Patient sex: M
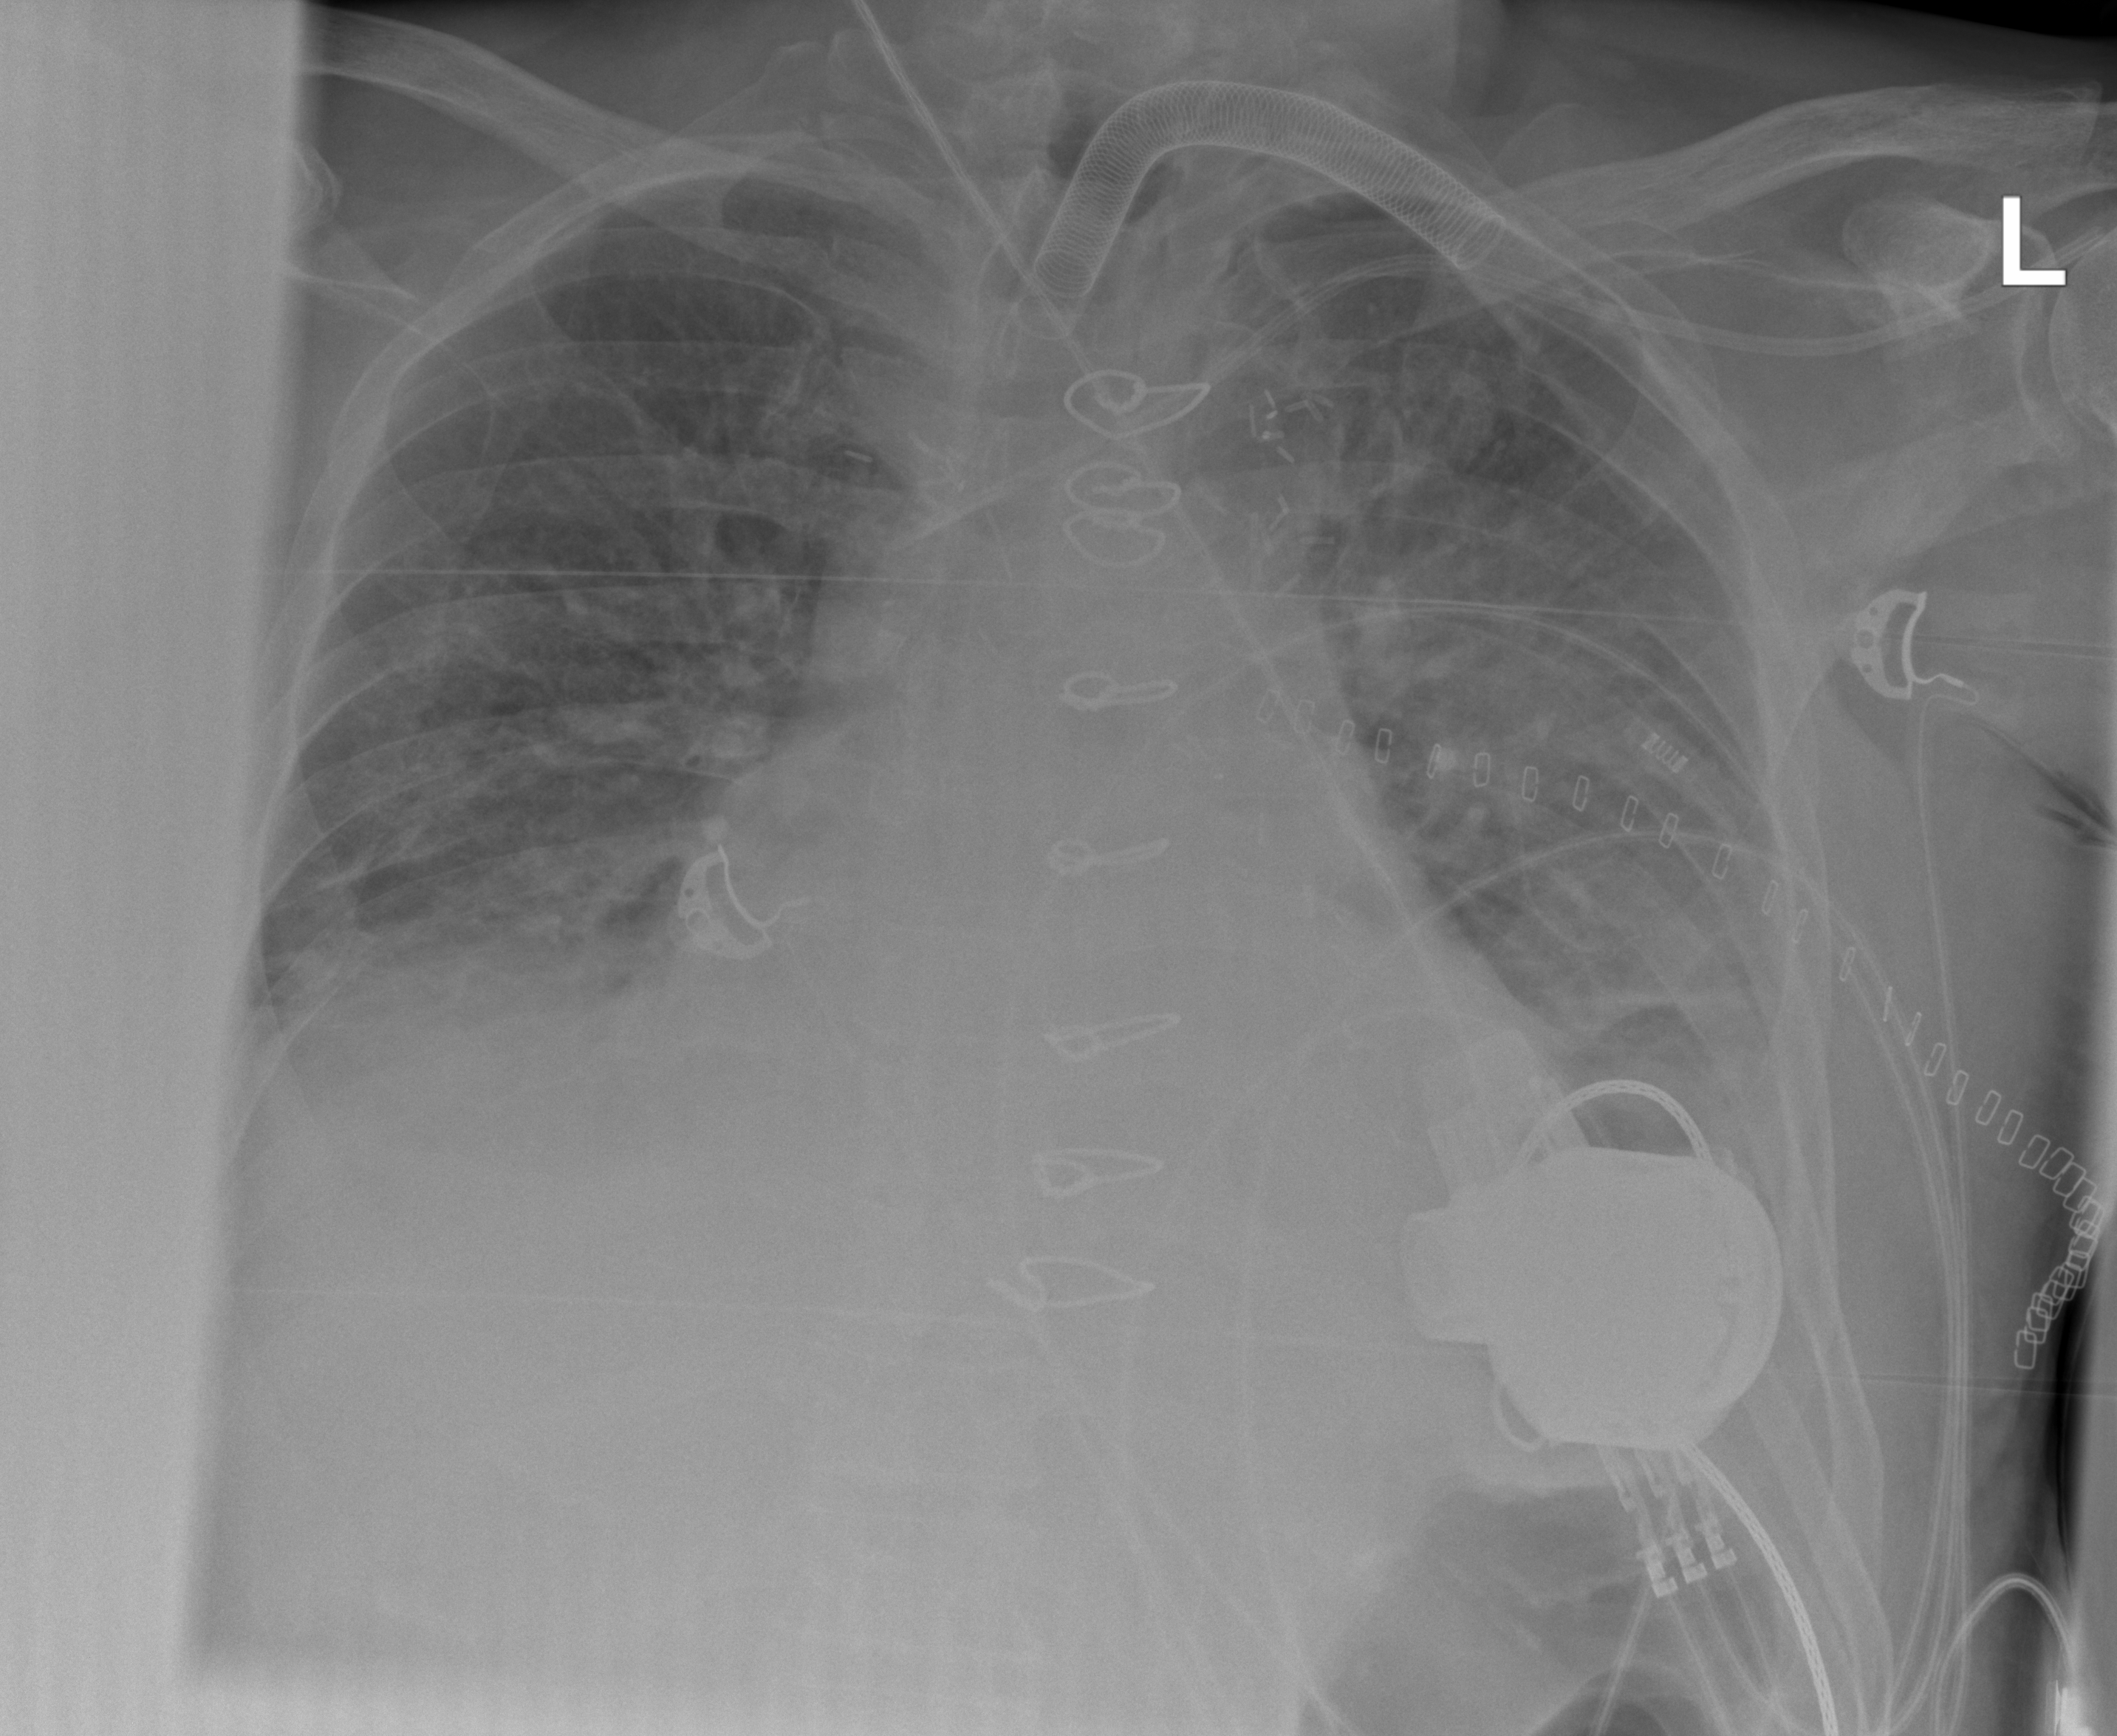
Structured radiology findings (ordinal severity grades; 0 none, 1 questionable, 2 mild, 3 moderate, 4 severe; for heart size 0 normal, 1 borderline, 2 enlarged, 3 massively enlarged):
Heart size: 2
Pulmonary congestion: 2
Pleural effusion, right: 2
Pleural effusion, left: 2
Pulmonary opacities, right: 0
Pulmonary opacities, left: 1
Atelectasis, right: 2
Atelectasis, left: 2